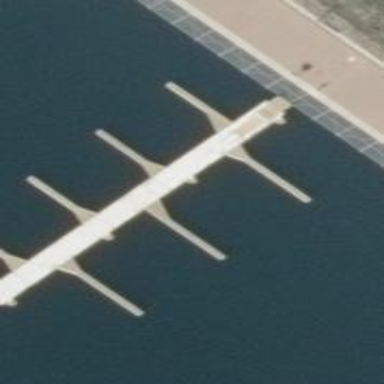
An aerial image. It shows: Man-made pier.